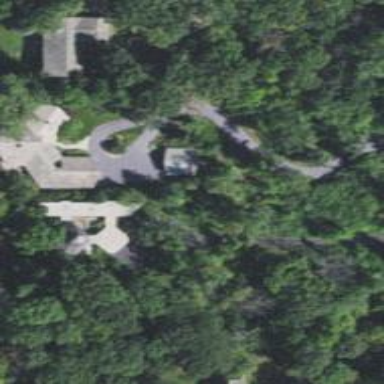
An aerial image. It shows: Driveway.